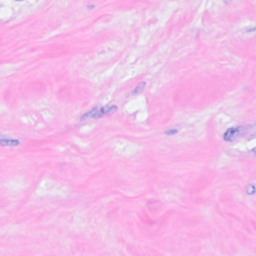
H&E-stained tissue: Breast